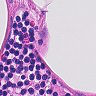
Metastatic tissue present: no